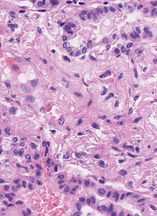
Tumor epithelial tissue: yes
Tumor-associated stroma tissue: yes
Normal tissue: no